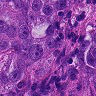
Metastatic tissue present: yes